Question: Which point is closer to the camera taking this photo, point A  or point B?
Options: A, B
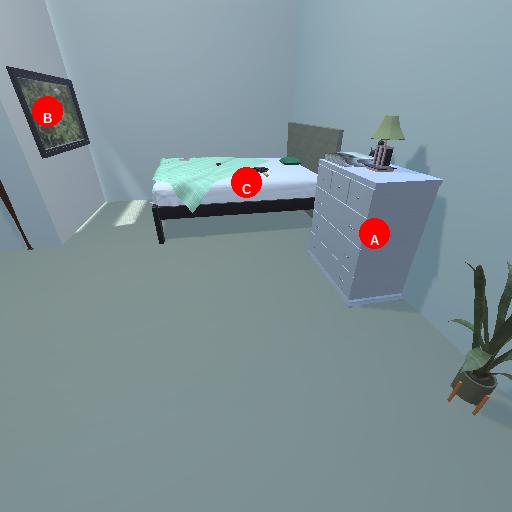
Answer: A